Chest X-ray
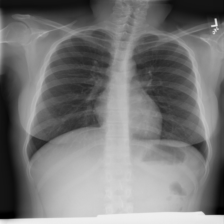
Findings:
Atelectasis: negative
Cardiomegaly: negative
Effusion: negative
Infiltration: negative
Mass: negative
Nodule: negative
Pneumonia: negative
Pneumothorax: negative
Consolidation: negative
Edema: negative
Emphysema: negative
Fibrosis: negative
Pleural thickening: negative
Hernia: negative